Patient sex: M
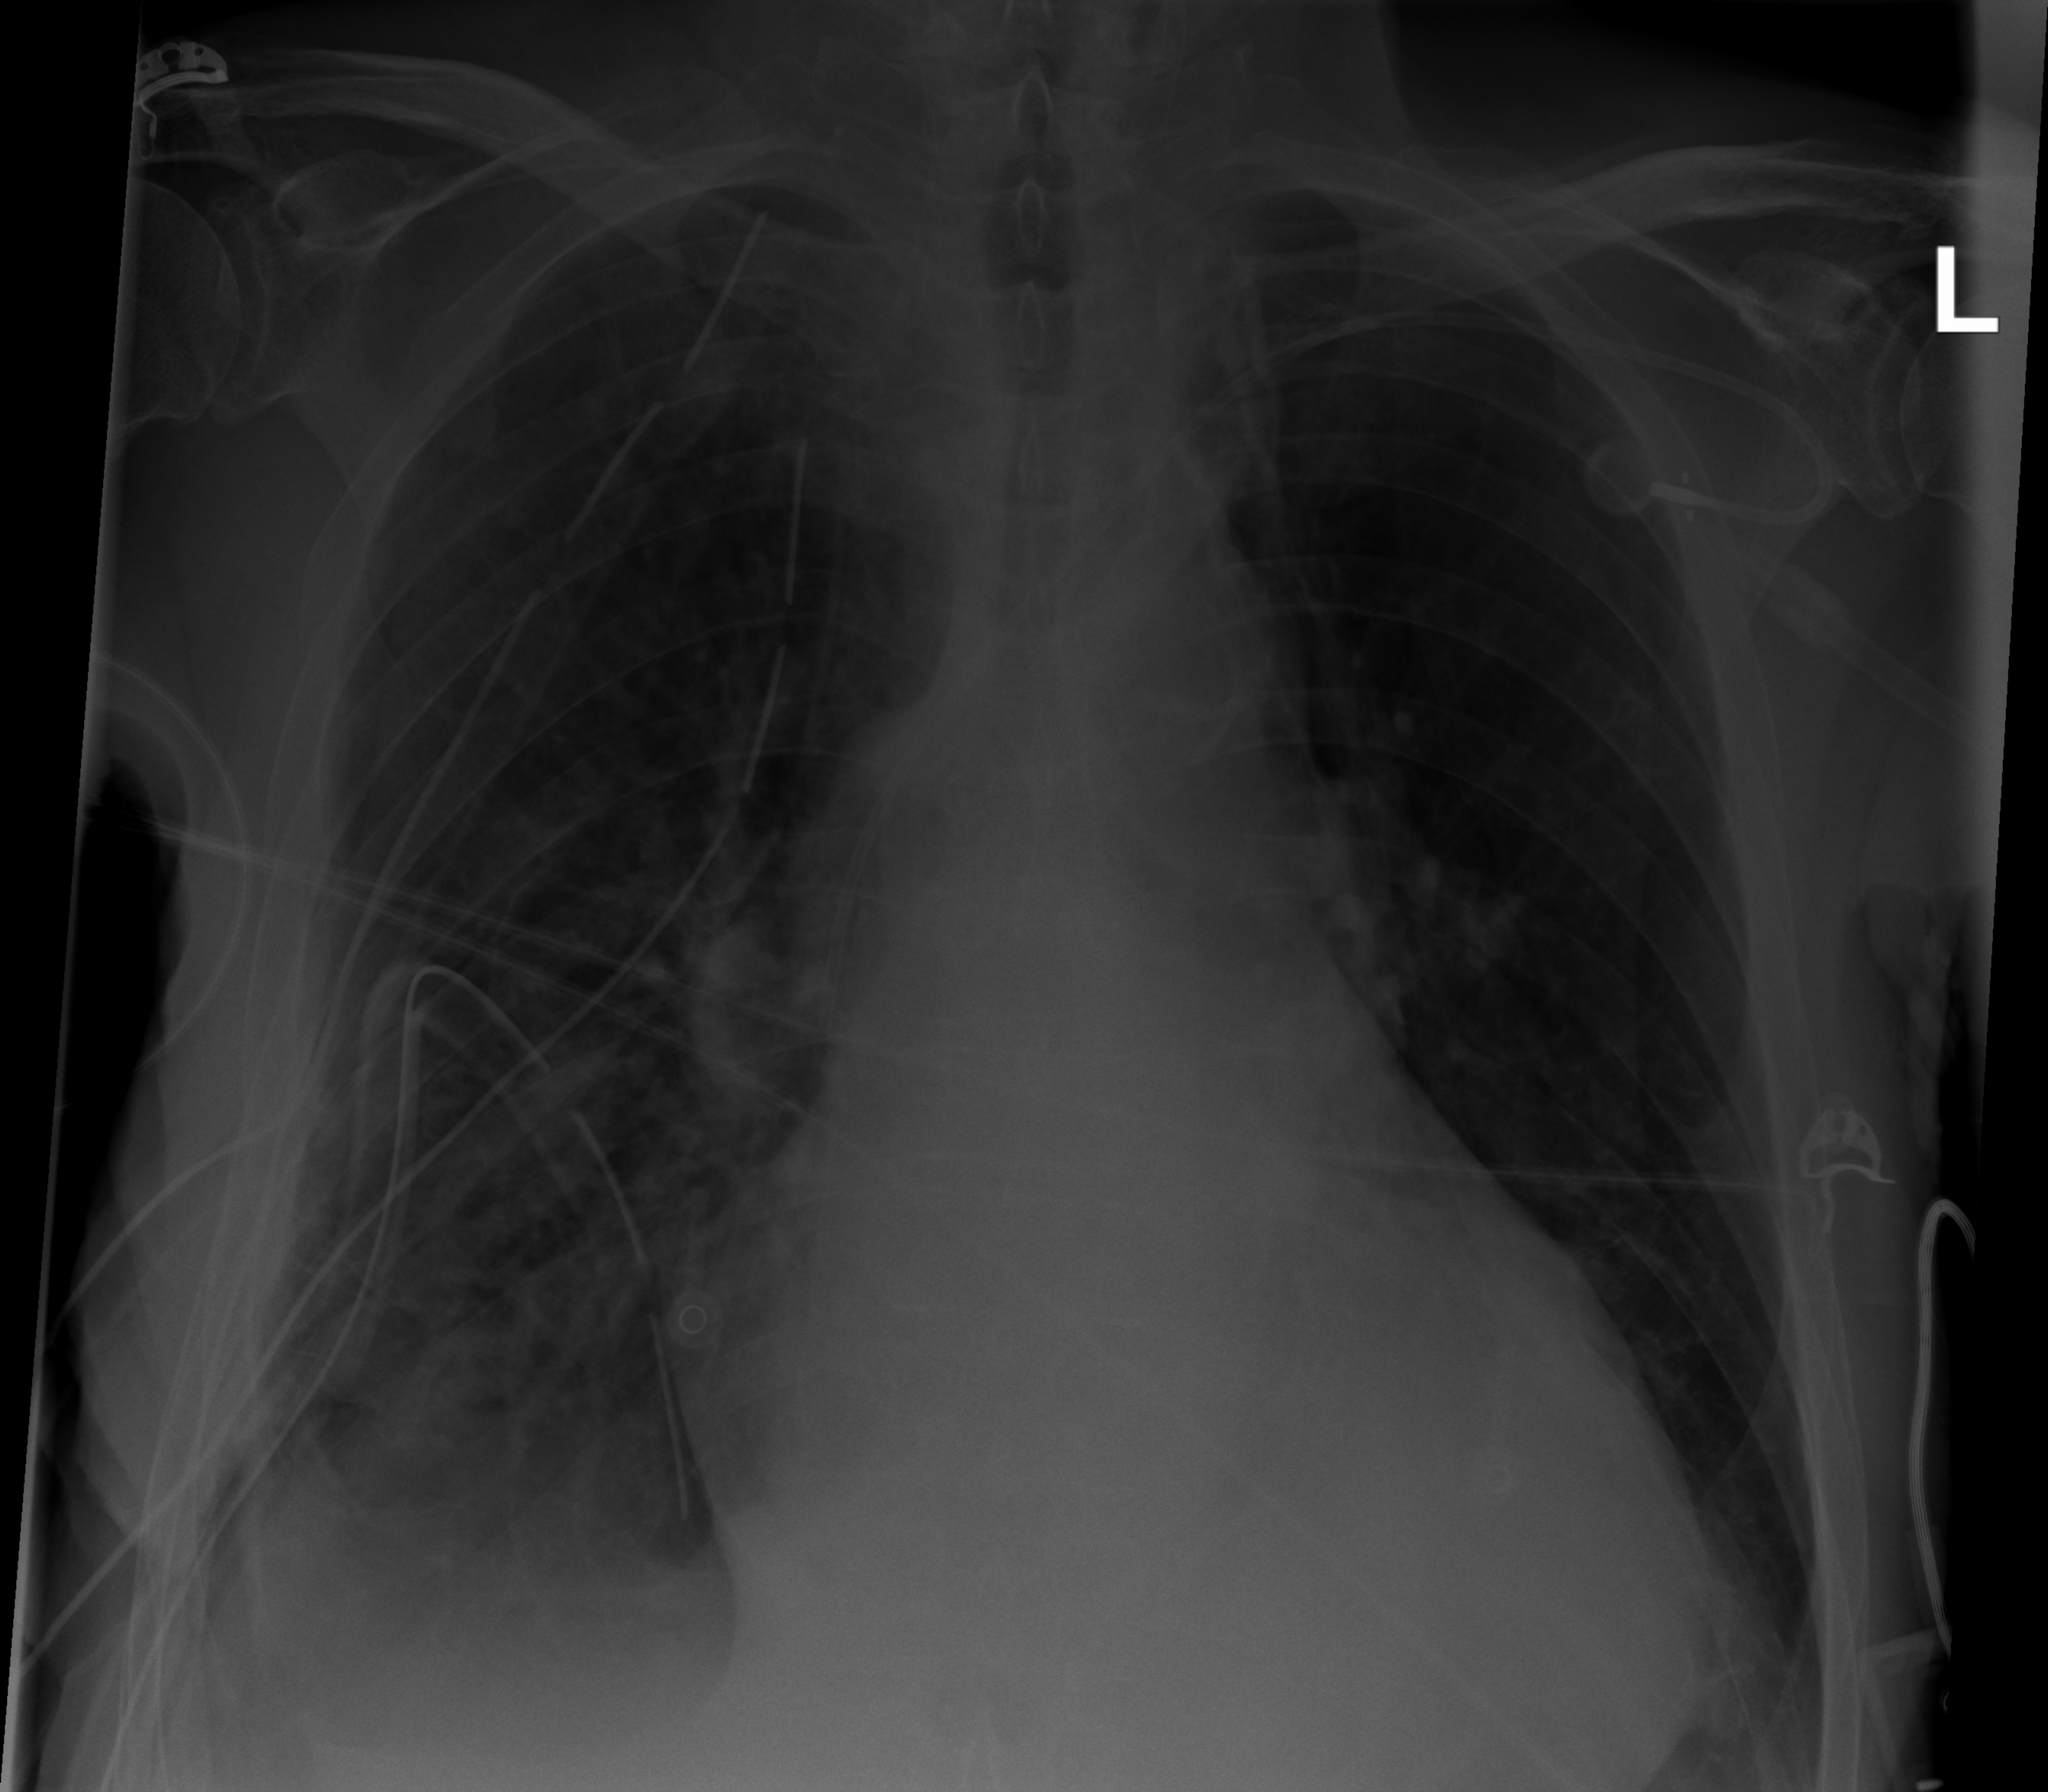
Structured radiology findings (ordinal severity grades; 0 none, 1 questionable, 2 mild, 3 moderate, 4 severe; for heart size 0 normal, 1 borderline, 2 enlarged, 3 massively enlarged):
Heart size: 3
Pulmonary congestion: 0
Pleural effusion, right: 2
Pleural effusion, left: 1
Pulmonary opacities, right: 2
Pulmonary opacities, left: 0
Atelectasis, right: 2
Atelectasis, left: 1